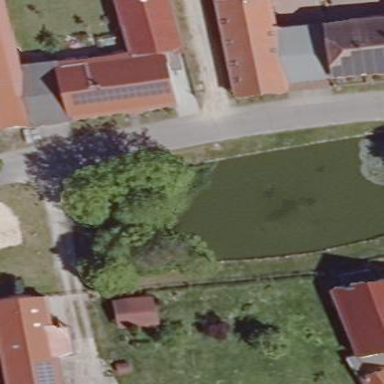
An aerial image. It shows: Peaceful pond surrounded by nature.